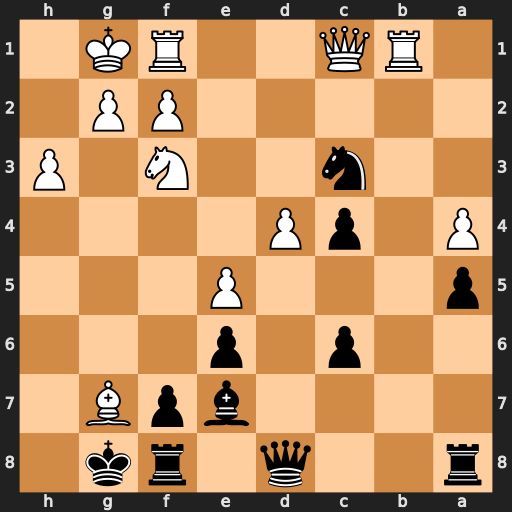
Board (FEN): r2q1rk1/4bpB1/2p1p3/p3P3/P1pP4/2n2N1P/5PP1/1RQ2RK1
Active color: b
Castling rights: -
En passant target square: -
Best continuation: Ne2+ Kh2 Nxc1